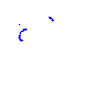
Particle: kaon